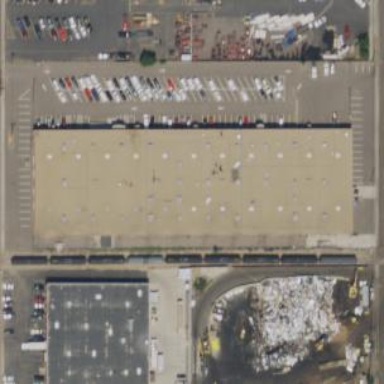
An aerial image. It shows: Industrial building.